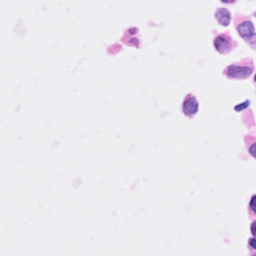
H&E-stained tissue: Breast